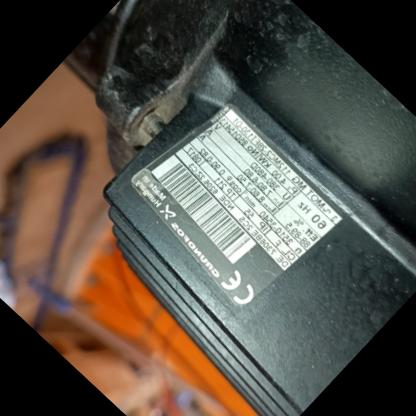
Klasa: tabliczka-znamionowa